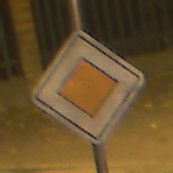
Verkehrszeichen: Vorfahrtsstrasse
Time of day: Night
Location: Outdoor (Urban)
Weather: Clear
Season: NotSpecified
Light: Artificial